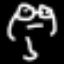
Label: frog